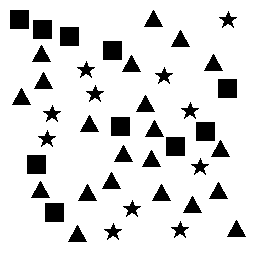
Squares: 10
Triangles: 21
Stars: 11
Total shapes: 42